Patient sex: F
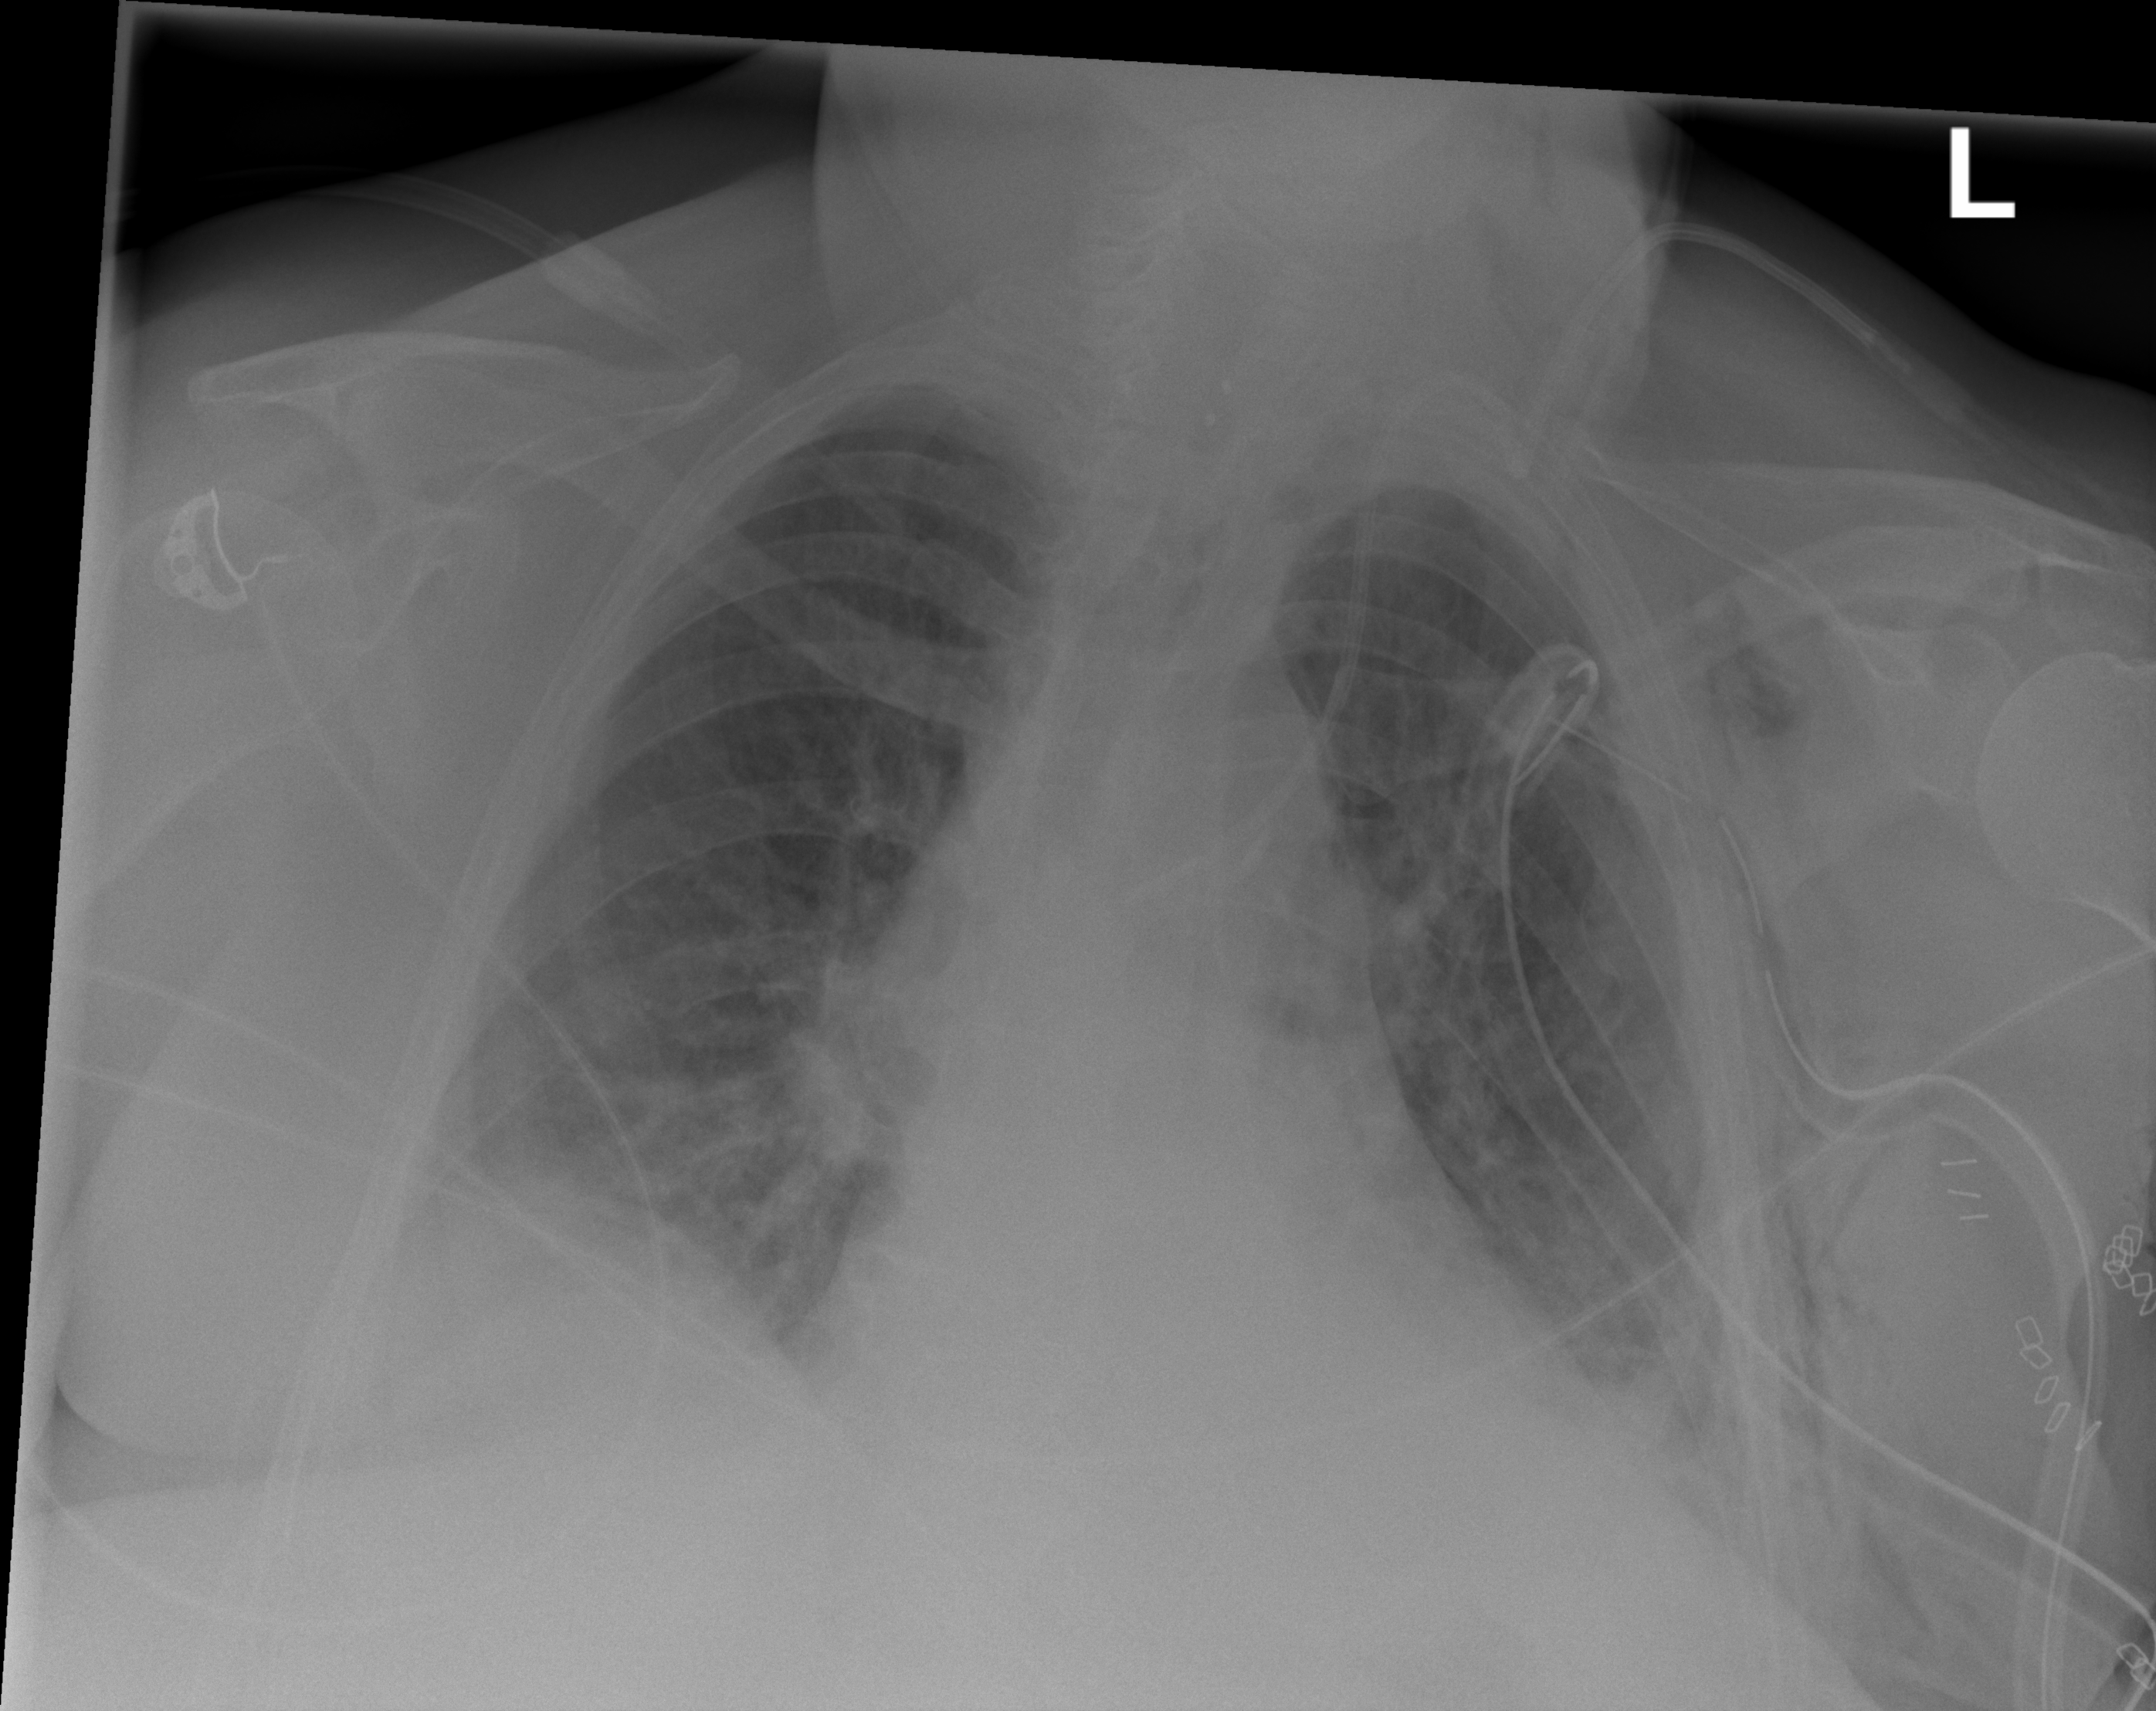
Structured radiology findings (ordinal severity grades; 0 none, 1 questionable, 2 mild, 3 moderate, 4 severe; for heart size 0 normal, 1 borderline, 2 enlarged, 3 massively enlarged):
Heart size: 1
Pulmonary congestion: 2
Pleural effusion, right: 1
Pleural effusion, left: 1
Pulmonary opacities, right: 0
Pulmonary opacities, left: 0
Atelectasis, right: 2
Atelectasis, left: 2